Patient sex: F
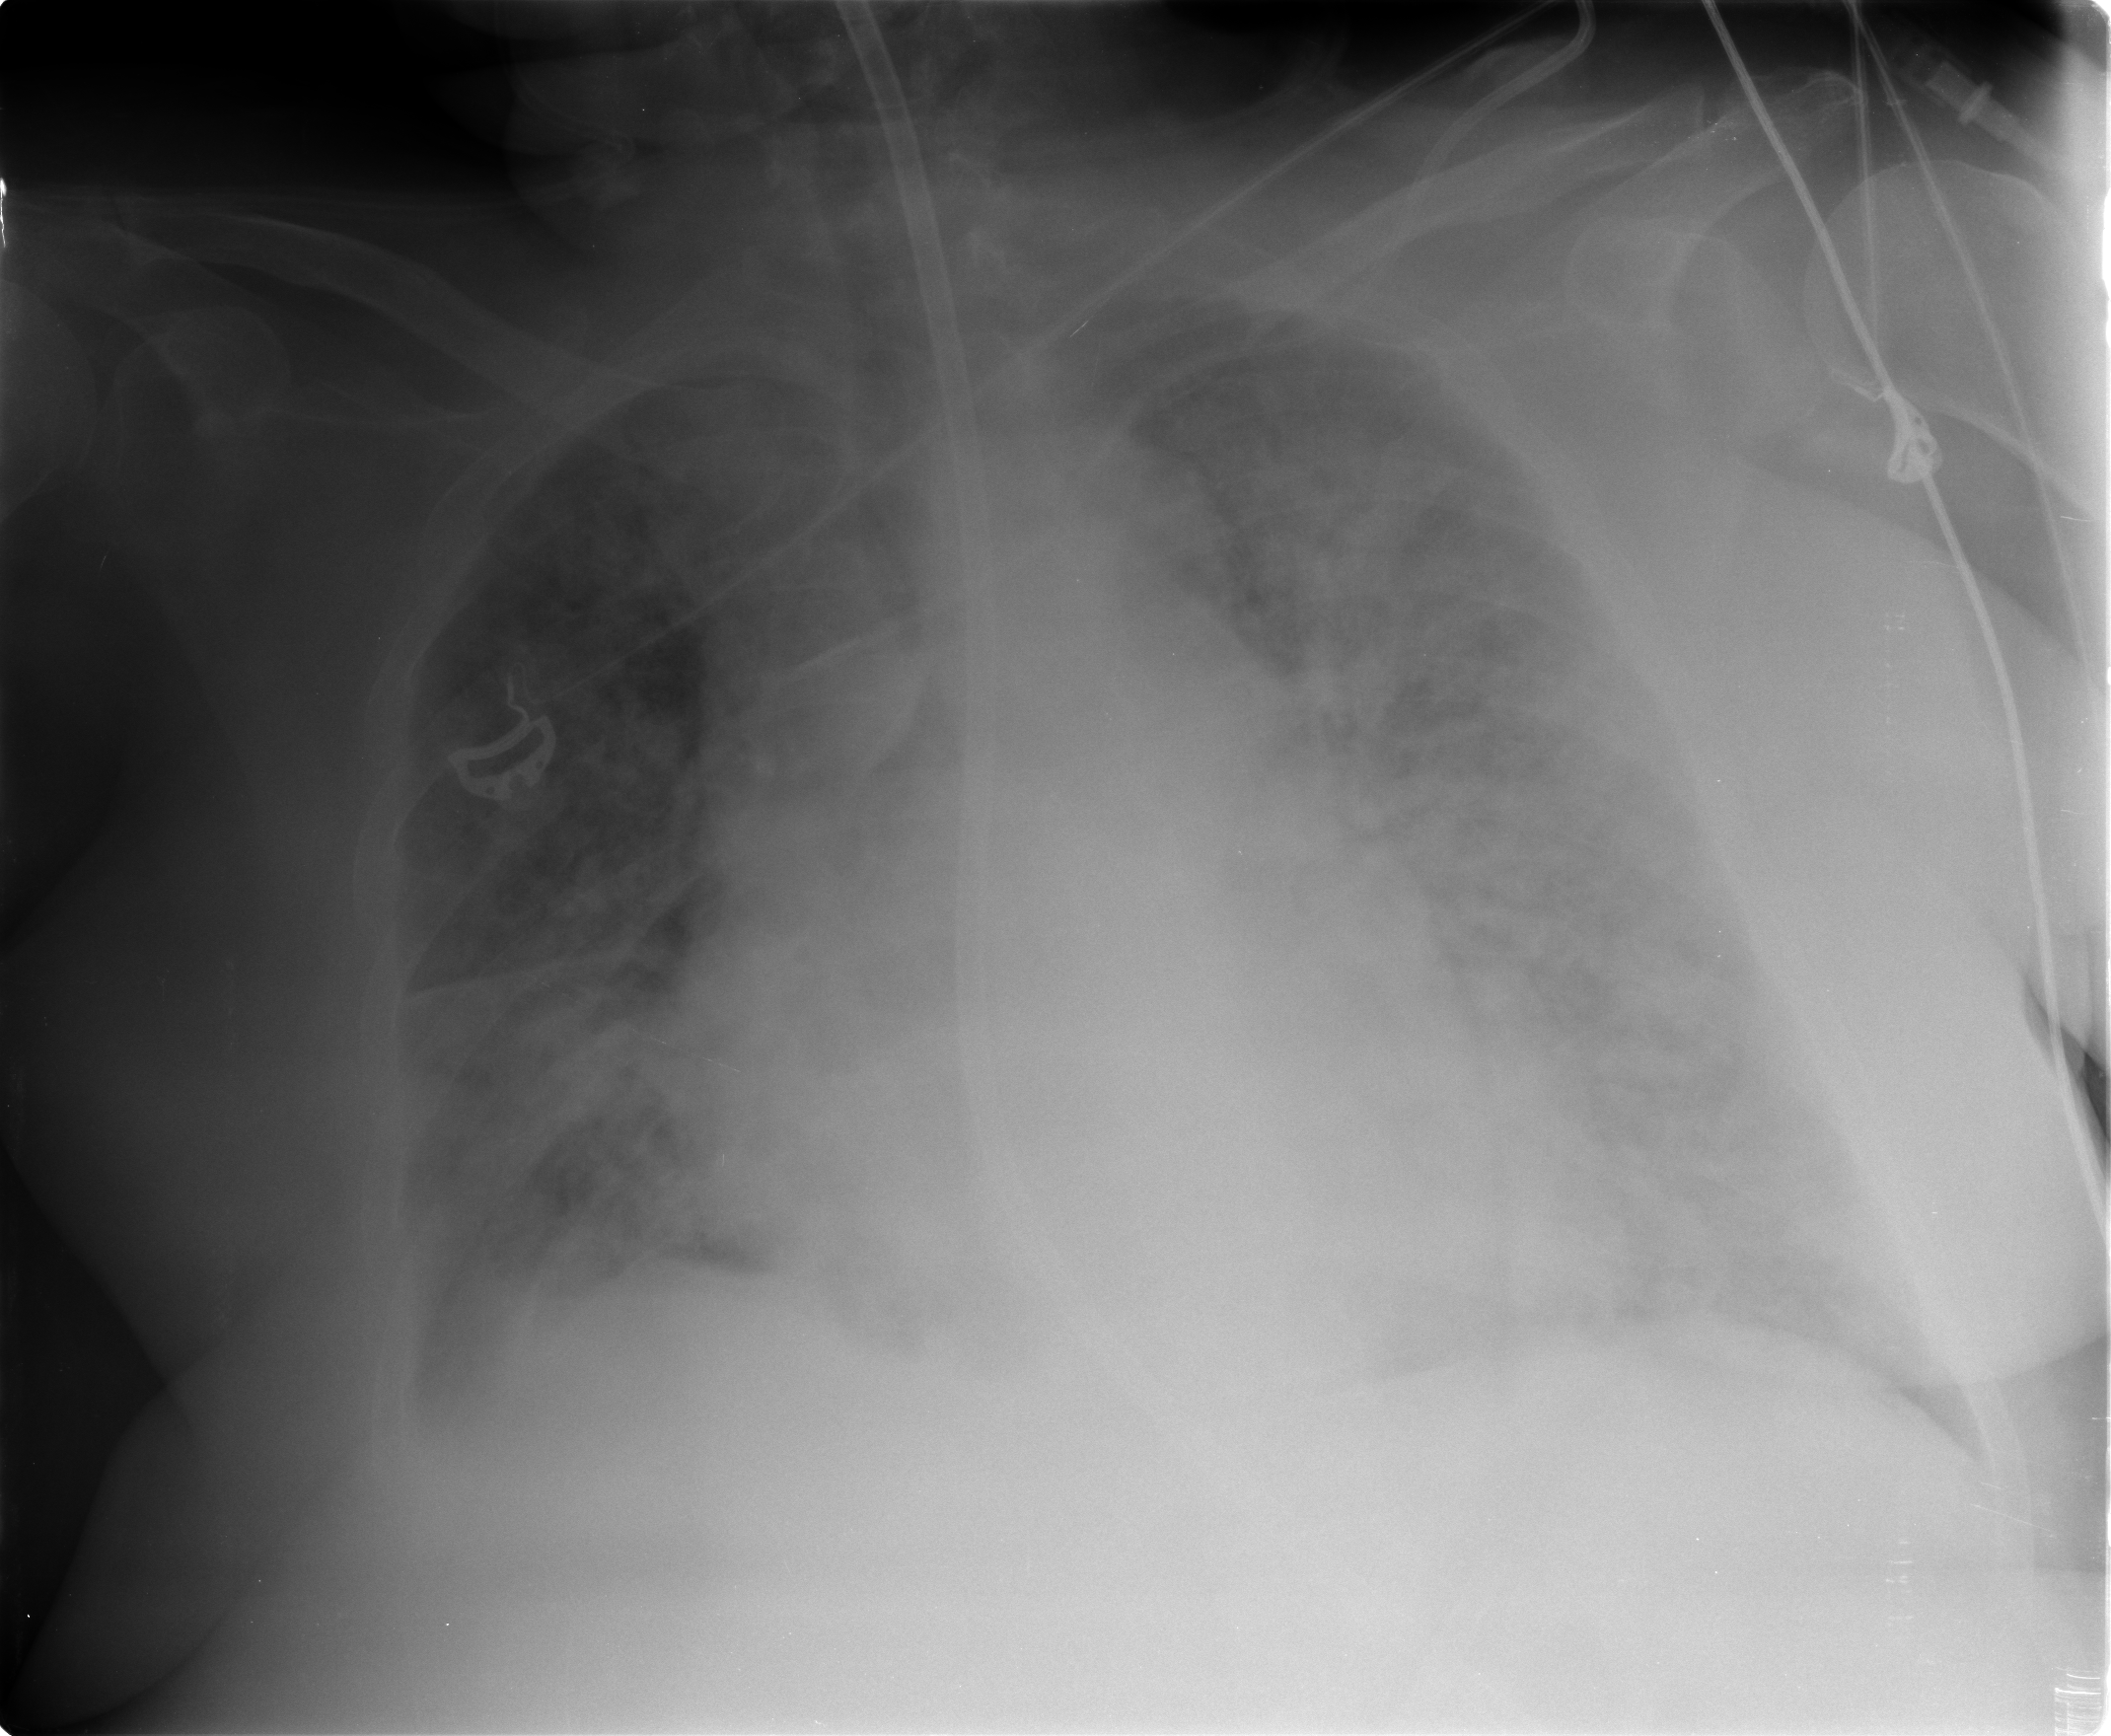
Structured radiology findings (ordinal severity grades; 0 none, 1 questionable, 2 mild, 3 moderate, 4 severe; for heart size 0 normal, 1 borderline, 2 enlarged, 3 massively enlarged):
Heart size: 2
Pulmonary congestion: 3
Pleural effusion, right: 3
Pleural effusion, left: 1
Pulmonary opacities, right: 3
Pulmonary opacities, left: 4
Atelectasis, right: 2
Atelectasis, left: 2